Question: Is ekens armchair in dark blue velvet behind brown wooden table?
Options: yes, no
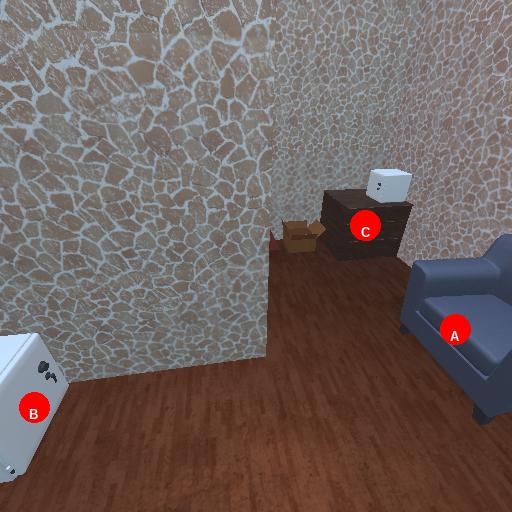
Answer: yes